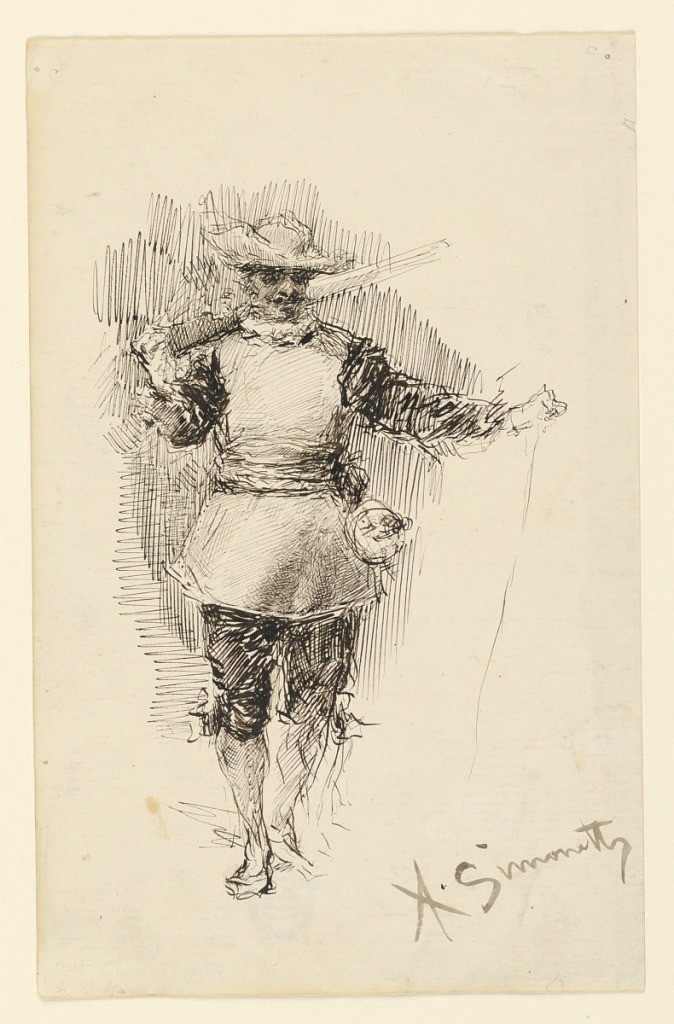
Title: A Soldier in Seventeenth-Century Attire
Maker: Attilio Simonetti, Italian, 1843 - 1925
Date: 1860–1890
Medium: Pen and ink on paper
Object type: Drawing
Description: He is shown from the front carrying a gun upon his right shoulder, and a stick in his left hand.